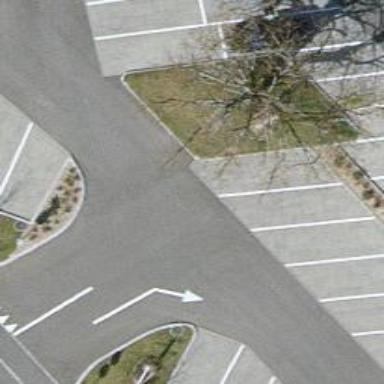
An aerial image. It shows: Road serving as parking aisle.